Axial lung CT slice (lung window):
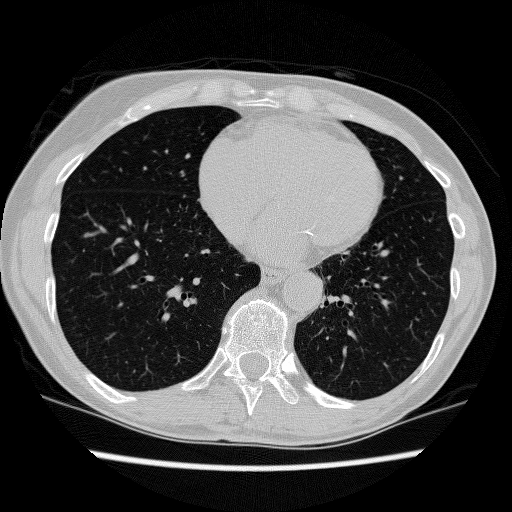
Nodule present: no